Question: <URL> for a "time"
structure (BedTime) {
description ()
role-of (time.Time)
}
action (PrepareUserData) {
description ("Prepare user data")
type (Search)
collect {
// Keep this in place to retrieve any previously stored UserData
computed-input (previousUserData) {
type (UserData)
min (Required) max (One)
compute {
intent {
goal: GetUserData
}
}
}
'''
input (username) {
type (UserName)
min (Required) max (One)
}
input (wakeuptime) {
type (WakeupTime)
min (Required) max (One)
}
input (bedtime) {
type (BedTime)
min (Required) max (One)
}
input (message) {
type (Message)
min (Required) max (One)
}
}
output (UserData)
'''
}
<URL>
This training is "not learned" and when I invoke the utterance, it keeps asking me again
<URL>
[![Wakeup training
[][5]
<URL> code here
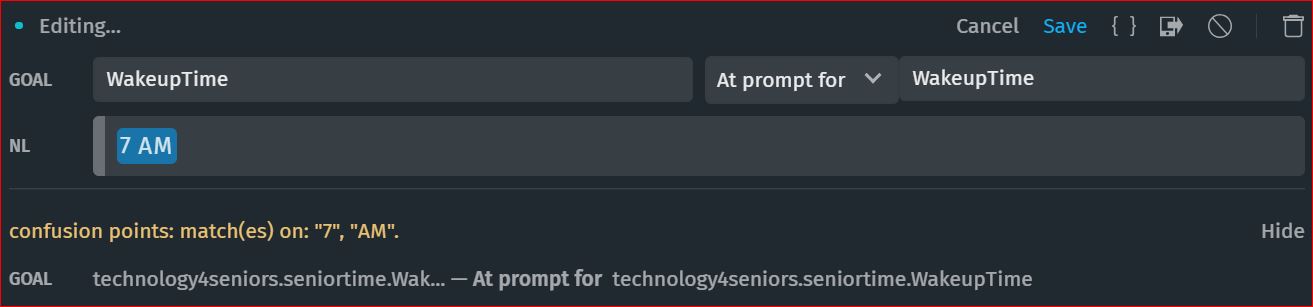
Answer: Without actual capsule code, I can only speculate.
First, the concept should be viv.time.DateTimeExpression to better work with natural language such as "9PM tonight". You can read more about viv.time.DateTimeExpression <URL>.
Second, the utterance "bedtime" is not an expected NL input for time. It should be more specific such as "9PM" or "8AM this Wednesday", or "8PM tomorrow".
Third topic is more like a heads-up. If use utterance such as "9PM Wednesday" for viv.time.DateTimeExpression, you may get more than 1 return value. It is confusing but understandable since it could be the Wednesday already passed or the coming Wednesday. So developer should take this into consideration, and handle such case in modeling or in JS.
I've spent sometime to do a sample capsule. It is not difficult to do except the following two catches:
1. The goal must a user-defined concept, thus cannot be viv.time.Time. Must be MyTime which is a roll-of viv.time.Time.
2. The NL "9 PM" must be treated as viv.time.DateTimeExpression, so it requires an extra step to MyTime (role-of viv.time.Time)
Please see the attached screenshot. For a complete capsule you can test, you can <URL>.
<URL>